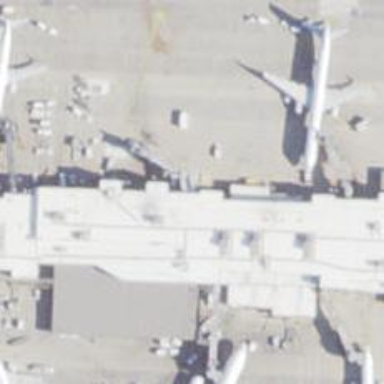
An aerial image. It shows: Airport gate.